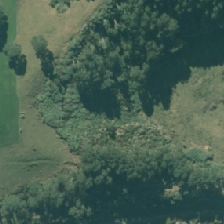
Land cover: manuka_kanuka